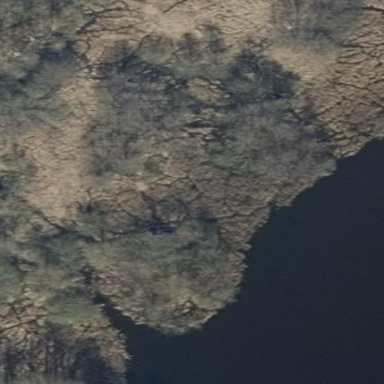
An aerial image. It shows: Swamp in wetland area.